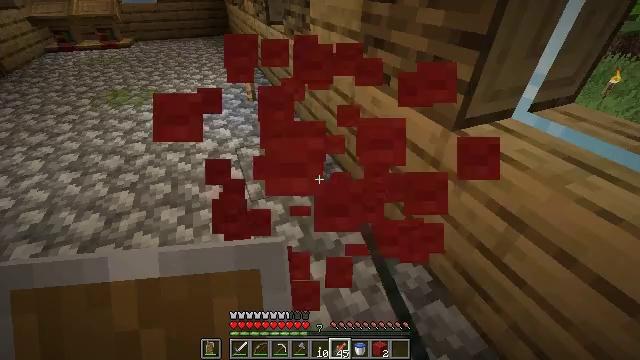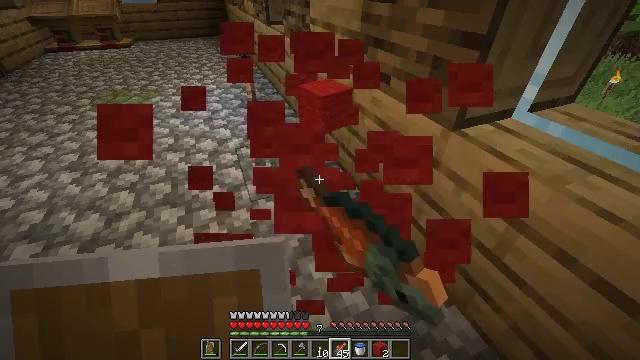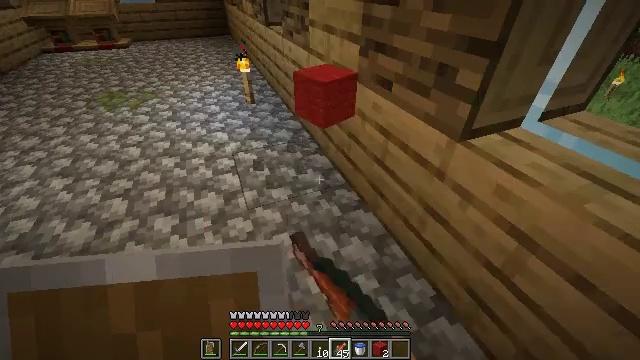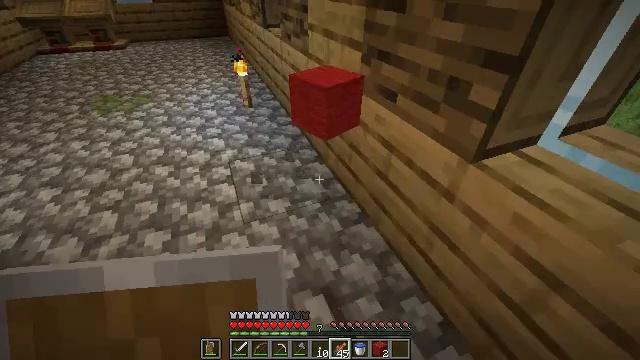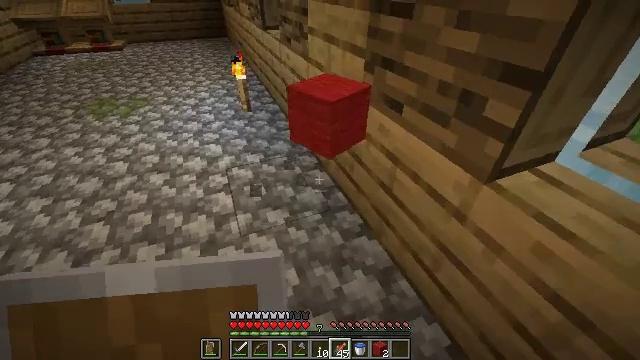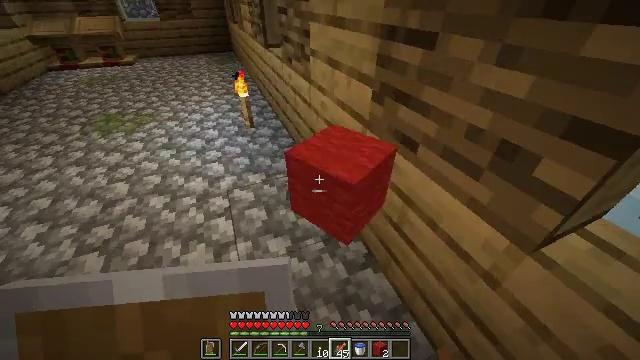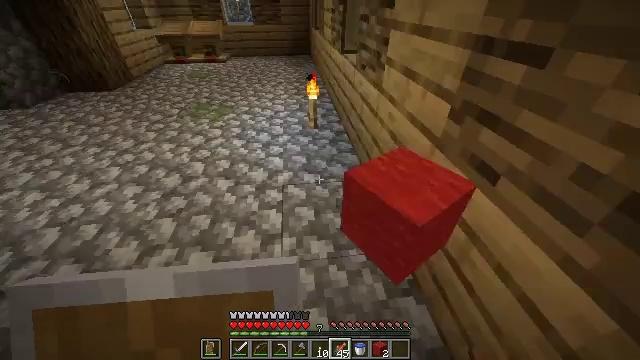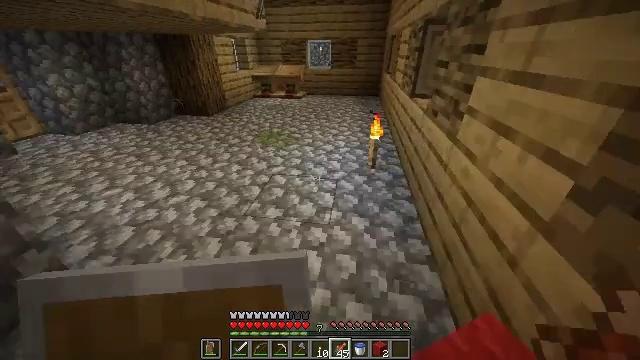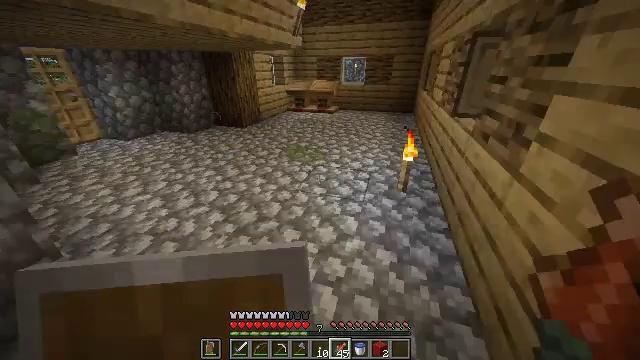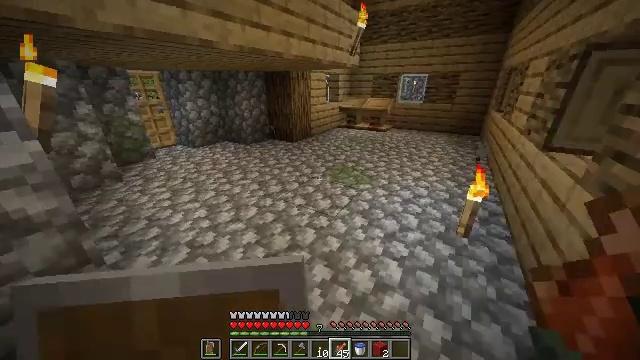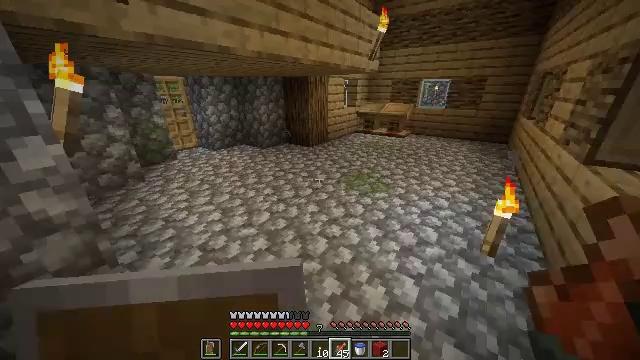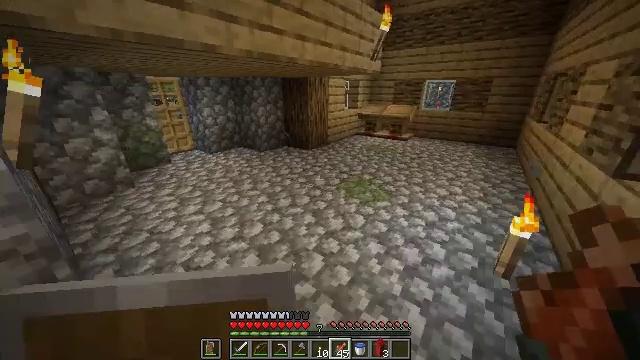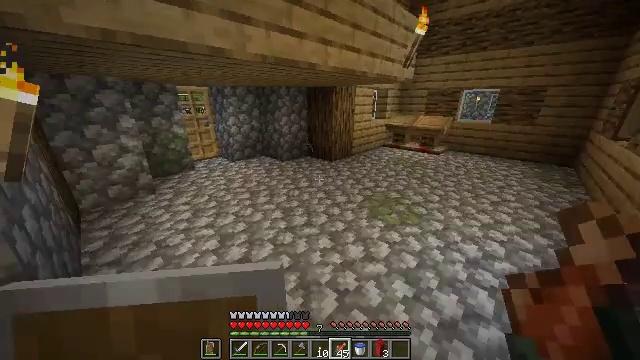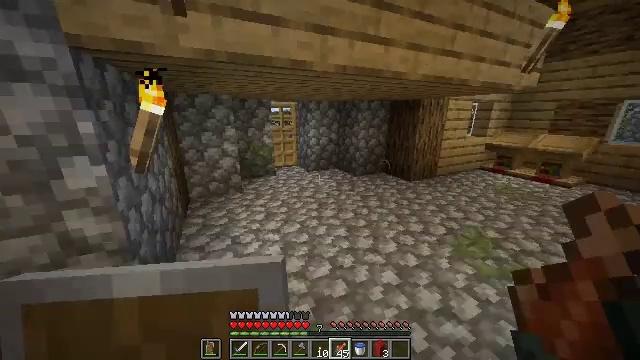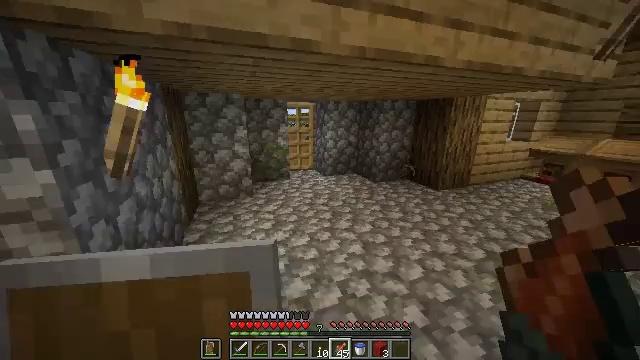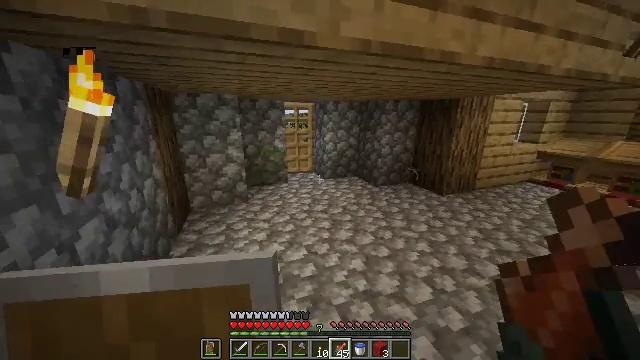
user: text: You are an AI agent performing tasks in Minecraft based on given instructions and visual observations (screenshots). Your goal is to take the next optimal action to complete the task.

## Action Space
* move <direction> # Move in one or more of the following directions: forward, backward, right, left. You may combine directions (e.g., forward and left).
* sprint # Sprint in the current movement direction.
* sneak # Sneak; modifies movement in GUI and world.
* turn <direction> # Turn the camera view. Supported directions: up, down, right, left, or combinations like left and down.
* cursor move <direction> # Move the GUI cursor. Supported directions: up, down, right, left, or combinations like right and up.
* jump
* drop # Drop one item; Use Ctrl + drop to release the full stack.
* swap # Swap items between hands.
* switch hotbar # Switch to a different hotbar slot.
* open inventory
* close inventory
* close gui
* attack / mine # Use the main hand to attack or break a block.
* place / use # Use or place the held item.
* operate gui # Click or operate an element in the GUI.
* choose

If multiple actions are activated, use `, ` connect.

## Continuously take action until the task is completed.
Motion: motion action
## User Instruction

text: Interact with the crafting table to craft a light gray bed.
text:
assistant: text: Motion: attack / mine
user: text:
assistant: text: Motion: move forward, attack / mine
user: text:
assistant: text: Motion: move forward
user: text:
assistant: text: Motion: move forward, sprint
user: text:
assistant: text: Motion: move forward, sprint
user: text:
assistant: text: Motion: move forward, sprint, turn left
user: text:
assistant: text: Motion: move forward, sprint, turn left and up
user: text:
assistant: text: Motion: move forward, turn left and up
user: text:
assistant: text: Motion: move forward, sprint, turn left and up
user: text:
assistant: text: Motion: move forward, sprint, turn left and up
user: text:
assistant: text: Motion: move forward, sprint
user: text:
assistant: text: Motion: move forward, turn left and up
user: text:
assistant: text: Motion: move forward, turn left and up
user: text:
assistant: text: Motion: move forward, turn left
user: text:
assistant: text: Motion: move forward
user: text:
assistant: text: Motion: move forward
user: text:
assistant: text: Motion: move forward, sprint
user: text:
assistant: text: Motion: move forward, sprint, turn right
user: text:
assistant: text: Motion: move forward, sprint, turn up
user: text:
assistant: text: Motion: move forward, turn left and up
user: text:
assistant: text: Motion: move forward
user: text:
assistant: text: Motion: move forward
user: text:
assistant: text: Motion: move forward, turn right and down
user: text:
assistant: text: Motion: move forward, turn right and down
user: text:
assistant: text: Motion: move forward
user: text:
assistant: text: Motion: move forward
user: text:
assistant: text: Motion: move forward
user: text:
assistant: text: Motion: move forward and move right
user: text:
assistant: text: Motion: move forward and move right, turn left and down
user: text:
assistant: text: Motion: move forward and move right, turn left and down